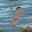
Label: 1